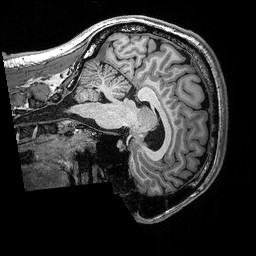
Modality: T1w
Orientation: sagittal
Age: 45
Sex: male